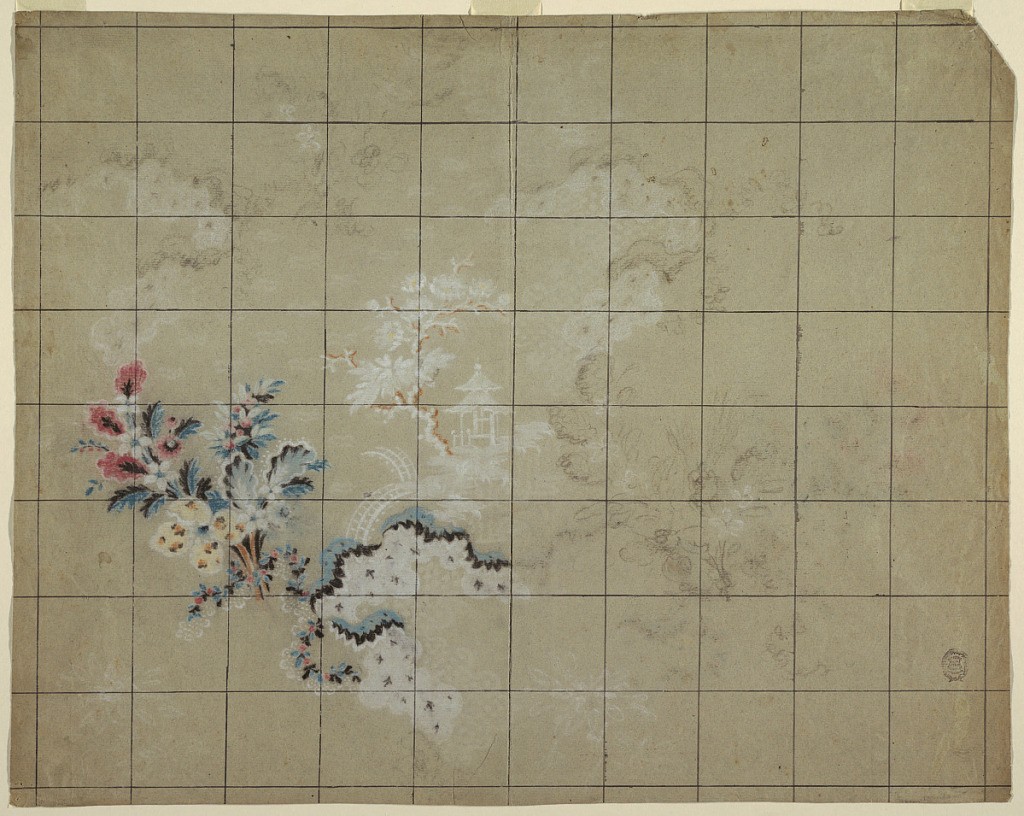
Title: Design for Silk Brocade
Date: ca. 1750
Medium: Pastel, pen and brown ink squaring on bluish grey laid paper
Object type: Drawing
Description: Horizontal composition illustrating flowers executed in colored pastel at left, and a small Chinese landscape with bridges and pavilion has been sketched out in white pastel in the center.  To the right are lightly sketched elements in black pastel.  Squared in brown ink.